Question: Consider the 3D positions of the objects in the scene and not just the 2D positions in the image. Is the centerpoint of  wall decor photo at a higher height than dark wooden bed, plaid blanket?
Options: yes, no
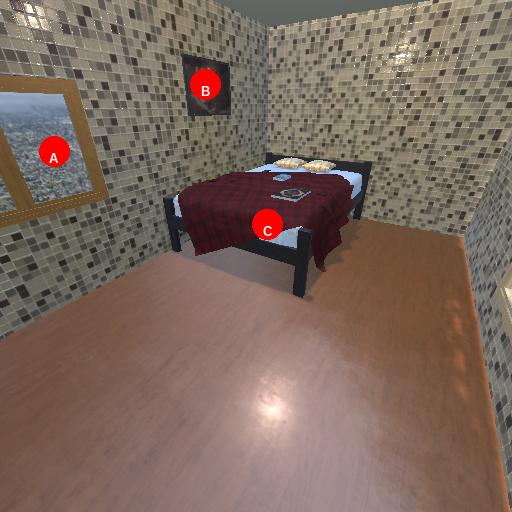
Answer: yes